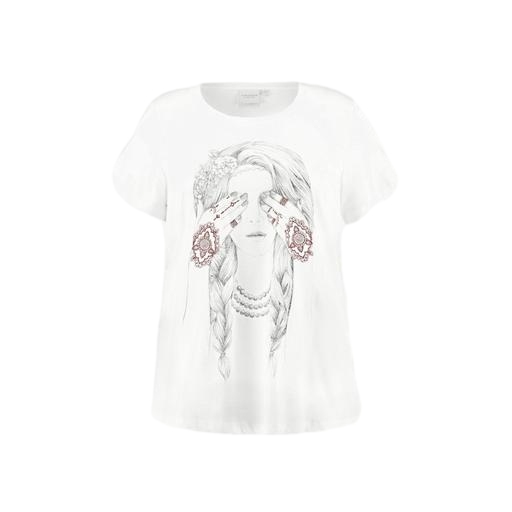
white plus size graphic tee, white plus size open-back graphic t-shirt only macy, red plus size printed t-shirt only macy, white background